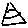
Label: triangle